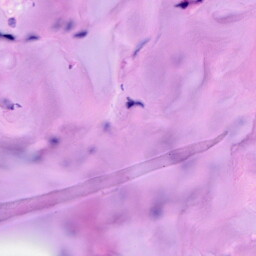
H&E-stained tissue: Breast